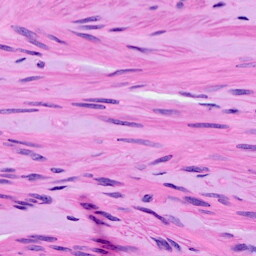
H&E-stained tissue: Ovarian